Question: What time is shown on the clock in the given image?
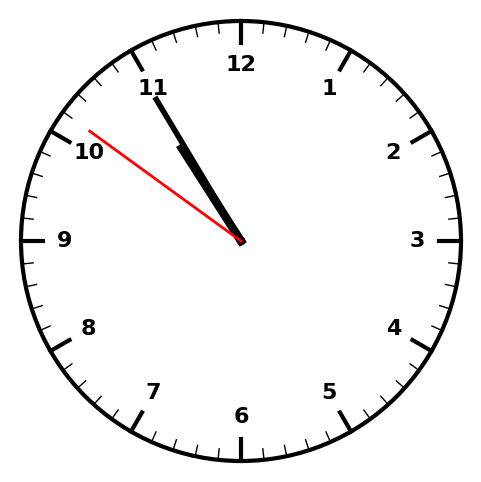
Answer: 10:54:51